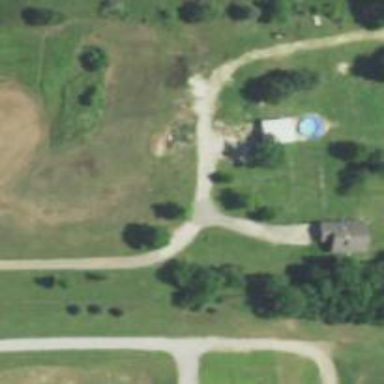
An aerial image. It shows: Driveway leading to service road.